Interaction volume radius: 10 \u00c5
Interaction volume height: 20 \u00c5
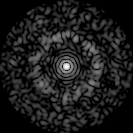
Disorder parameter: 0.8494